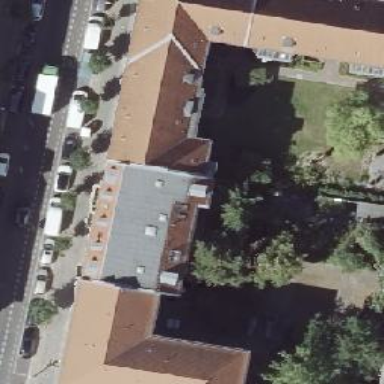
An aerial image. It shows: Apartment building with double saltbox roof shape.